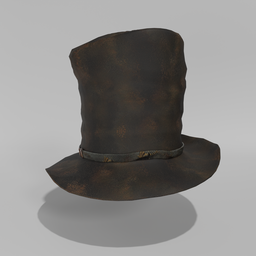
Label: people